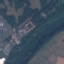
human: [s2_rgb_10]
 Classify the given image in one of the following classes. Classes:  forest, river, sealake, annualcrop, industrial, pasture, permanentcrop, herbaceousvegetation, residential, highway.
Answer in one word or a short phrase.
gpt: River